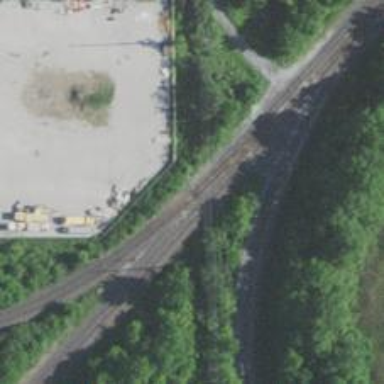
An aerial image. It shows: Railway siding for service.